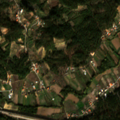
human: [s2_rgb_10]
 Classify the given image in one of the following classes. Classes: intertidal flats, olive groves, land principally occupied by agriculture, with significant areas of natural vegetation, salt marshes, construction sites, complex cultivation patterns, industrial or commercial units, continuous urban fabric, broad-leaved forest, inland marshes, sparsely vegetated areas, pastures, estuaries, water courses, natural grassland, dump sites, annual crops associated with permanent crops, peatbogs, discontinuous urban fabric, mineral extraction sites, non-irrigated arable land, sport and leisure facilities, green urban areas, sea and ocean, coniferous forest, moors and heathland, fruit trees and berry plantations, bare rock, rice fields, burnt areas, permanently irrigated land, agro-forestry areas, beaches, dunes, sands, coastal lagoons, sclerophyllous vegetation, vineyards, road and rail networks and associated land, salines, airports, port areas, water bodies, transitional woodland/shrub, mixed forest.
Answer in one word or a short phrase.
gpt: complex cultivation patterns, land principally occupied by agriculture, with significant areas of natural vegetation, coniferous forest, transitional woodland/shrub